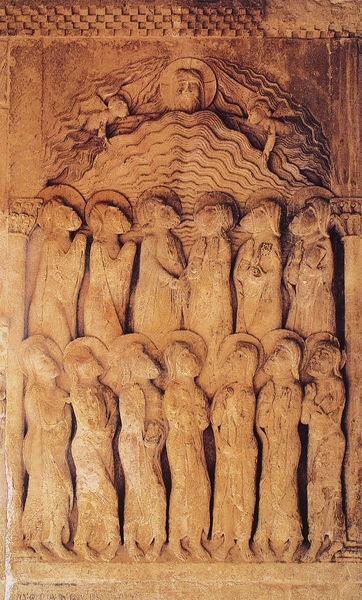
Titel: S. Domingo de Silos
Standort: Burgos (EU - E)
Schlagwörter: gott, himmel, wolken, säulen, engel, skulptur, relief, wellen, enge, plastik, beten, kapitell, fries, heiligenschein, nimbus, christus, jesus, seelen, heilig, romanisch, klötzchenfries, cluny